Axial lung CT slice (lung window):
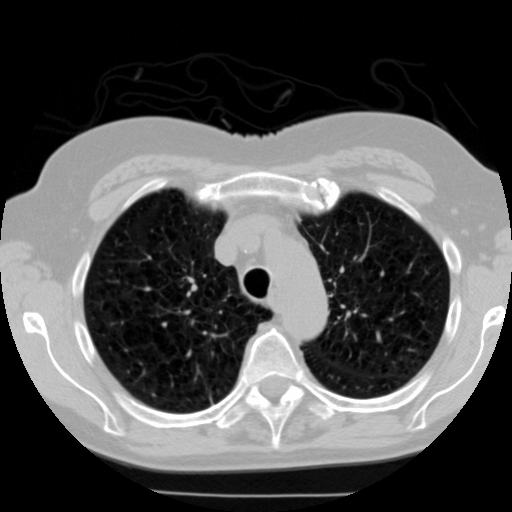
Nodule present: no